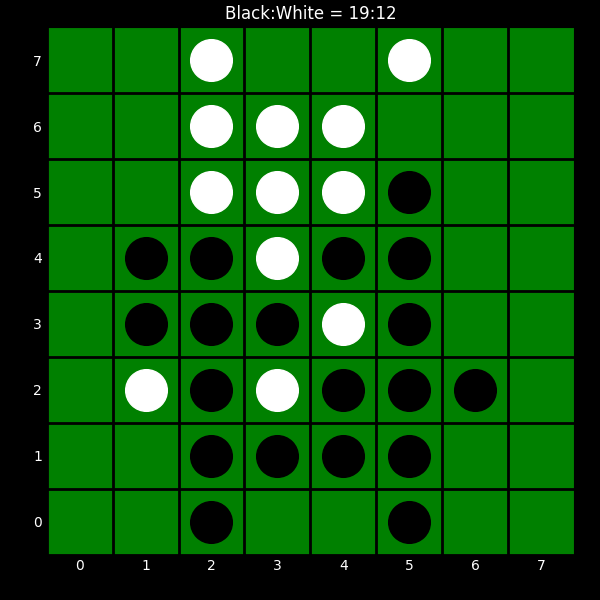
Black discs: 19
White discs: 12